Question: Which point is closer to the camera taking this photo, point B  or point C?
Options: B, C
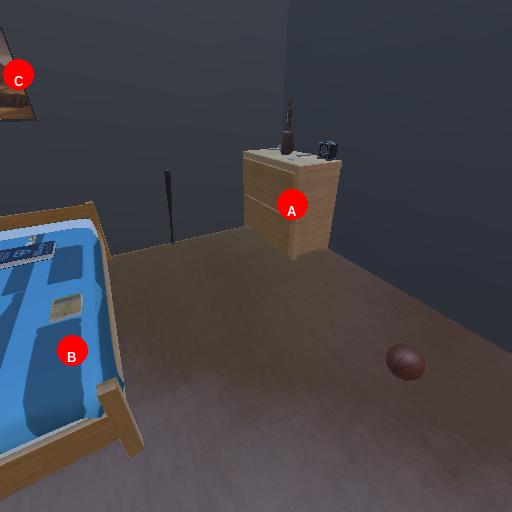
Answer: B